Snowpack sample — Buffalo Mountain, Silverthorne, Colorado, USA (1/25/25, 10:11 AM MST)
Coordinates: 39.6222, -106.1139
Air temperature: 22 °F
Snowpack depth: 110 cm
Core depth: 30 cm
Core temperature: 42.8 °F
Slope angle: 12°, slope face: 102°
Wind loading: high
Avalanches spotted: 0
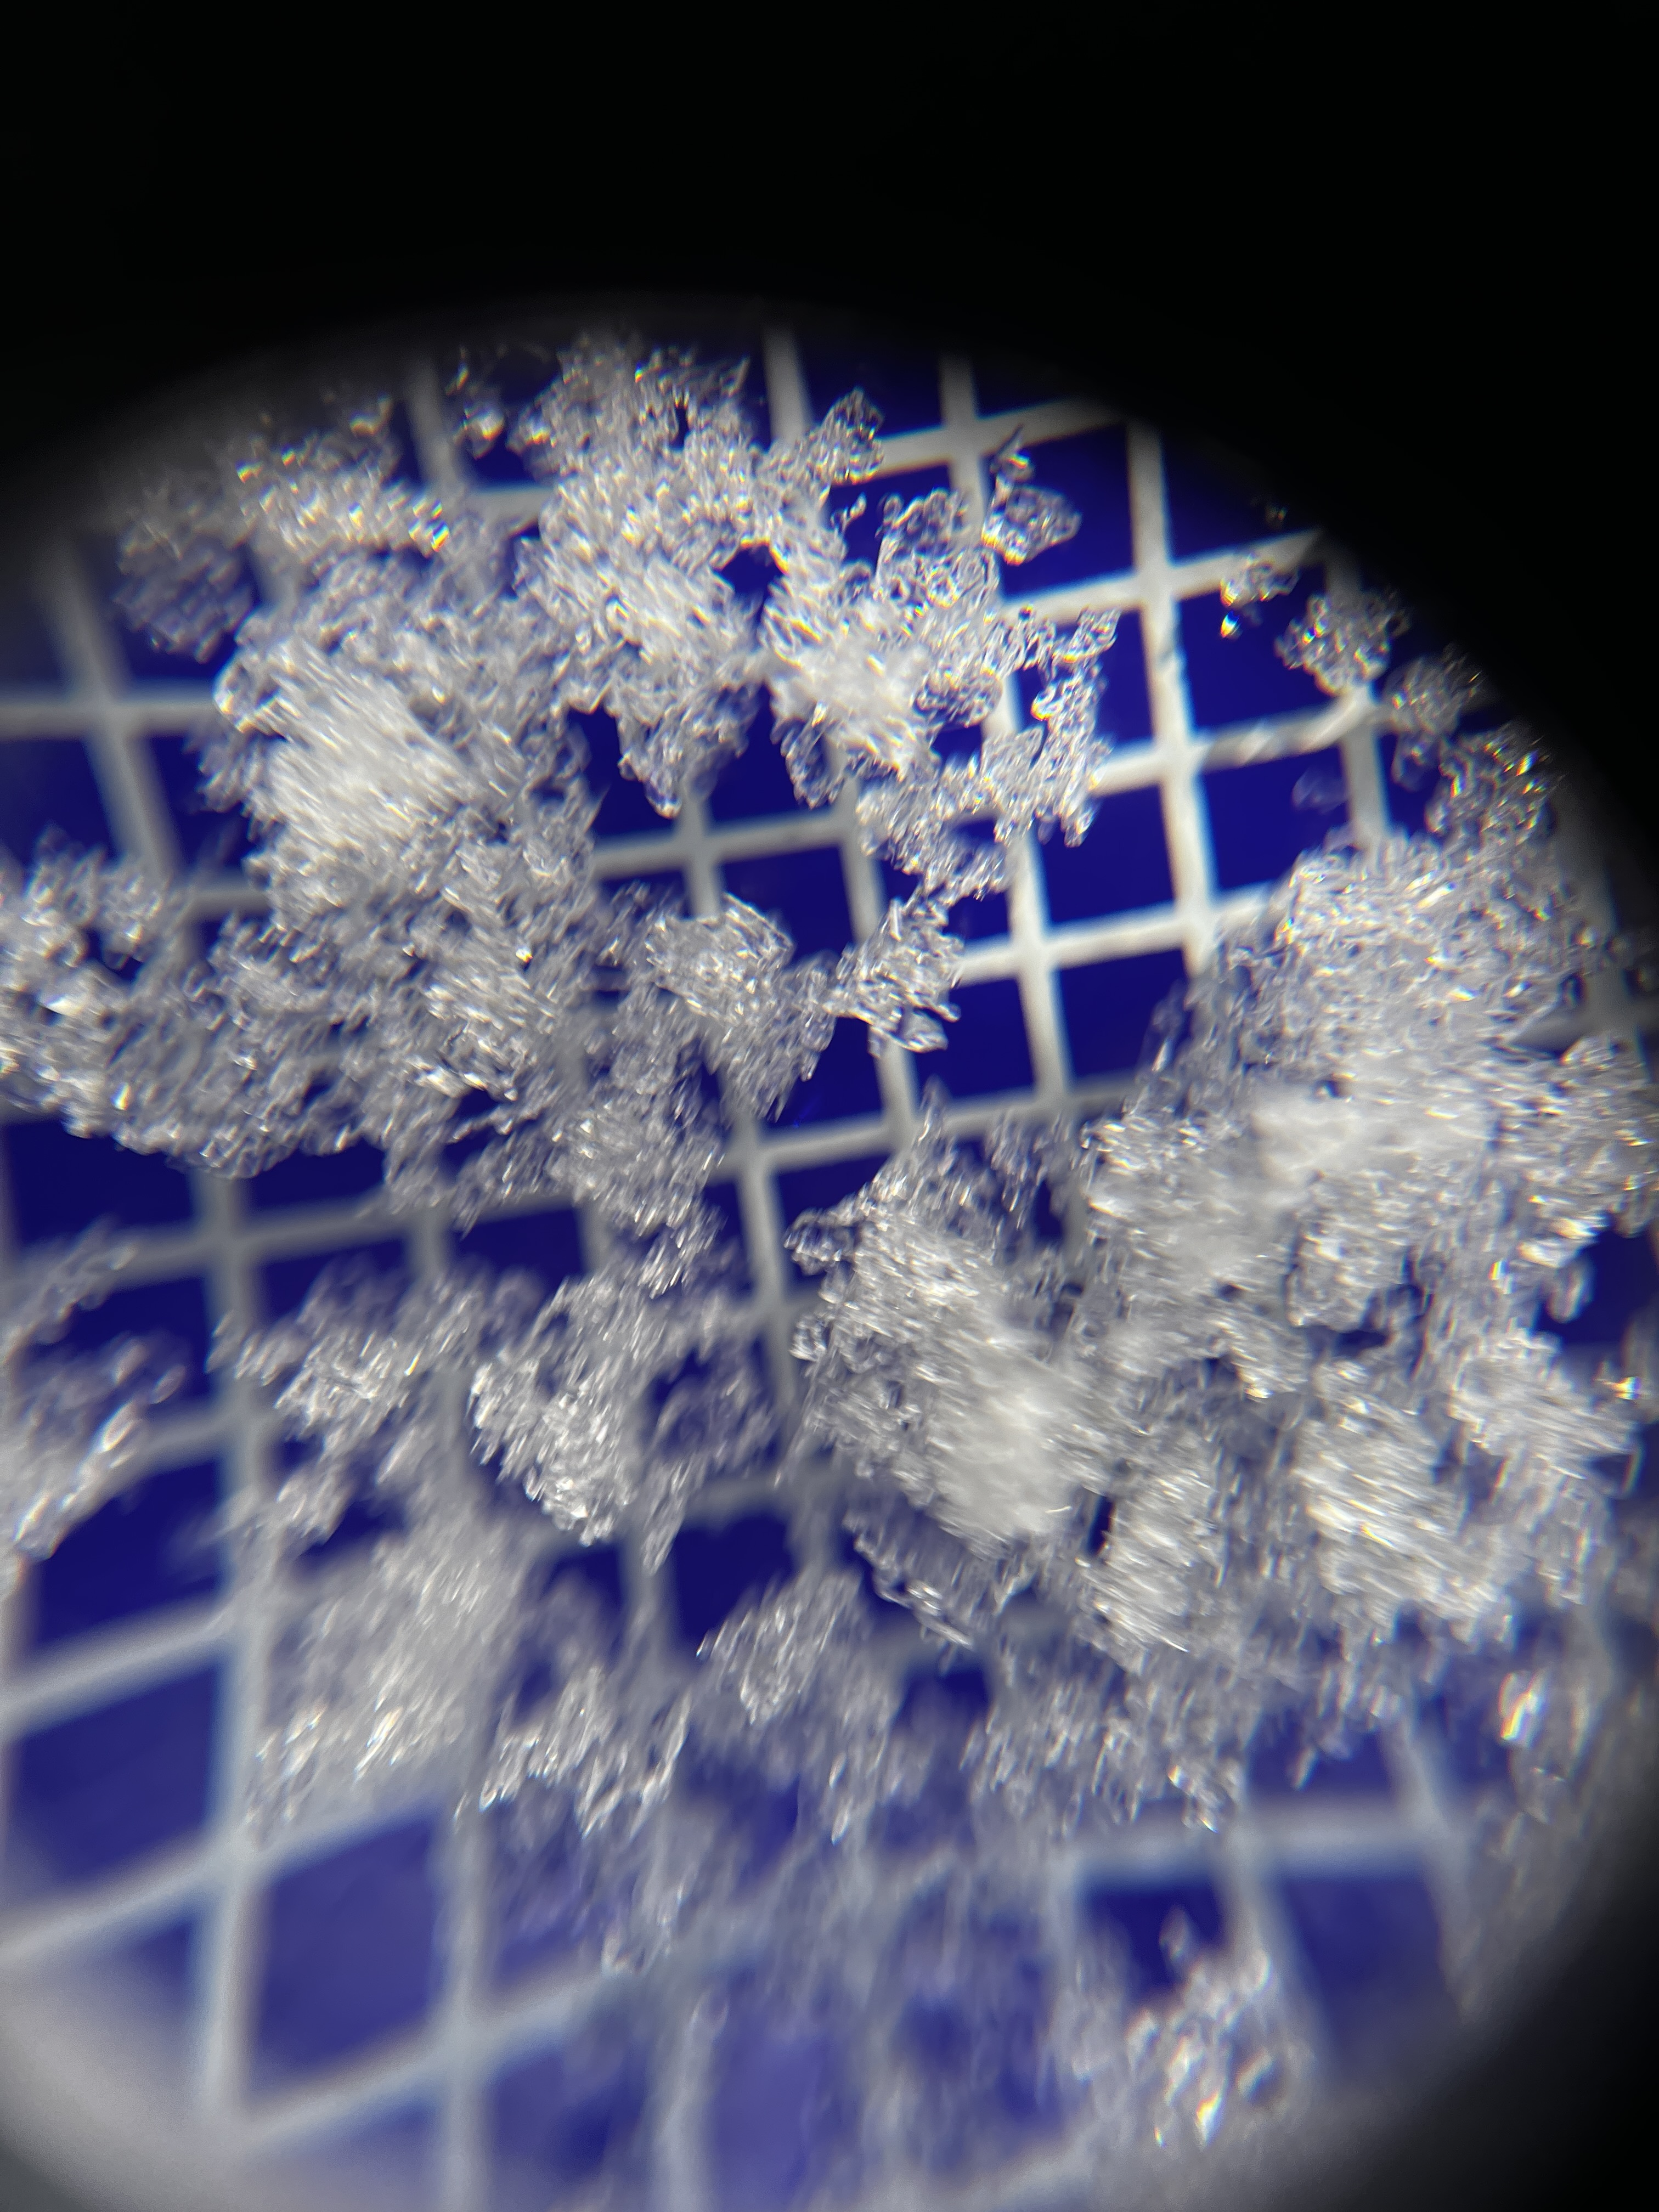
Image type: magnified_profile
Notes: No avalanches nearby, collected on the outskirts of a fire break 15 meters from the treeline, on way to Buffalo and Red Mountain